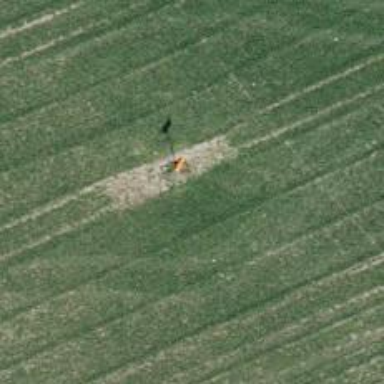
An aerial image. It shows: Aerial marker.